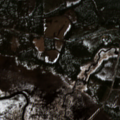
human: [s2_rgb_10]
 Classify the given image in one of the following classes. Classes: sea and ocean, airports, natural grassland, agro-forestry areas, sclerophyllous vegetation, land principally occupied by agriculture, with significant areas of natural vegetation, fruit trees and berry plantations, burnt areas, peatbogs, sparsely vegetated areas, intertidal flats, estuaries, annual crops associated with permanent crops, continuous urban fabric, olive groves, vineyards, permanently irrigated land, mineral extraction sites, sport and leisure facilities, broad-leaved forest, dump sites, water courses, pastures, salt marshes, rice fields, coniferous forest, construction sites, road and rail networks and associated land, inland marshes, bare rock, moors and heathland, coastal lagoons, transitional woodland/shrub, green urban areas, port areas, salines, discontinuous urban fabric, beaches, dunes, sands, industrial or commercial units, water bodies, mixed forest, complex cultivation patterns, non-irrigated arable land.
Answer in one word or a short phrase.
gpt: mixed forest, transitional woodland/shrub, inland marshes, water bodies